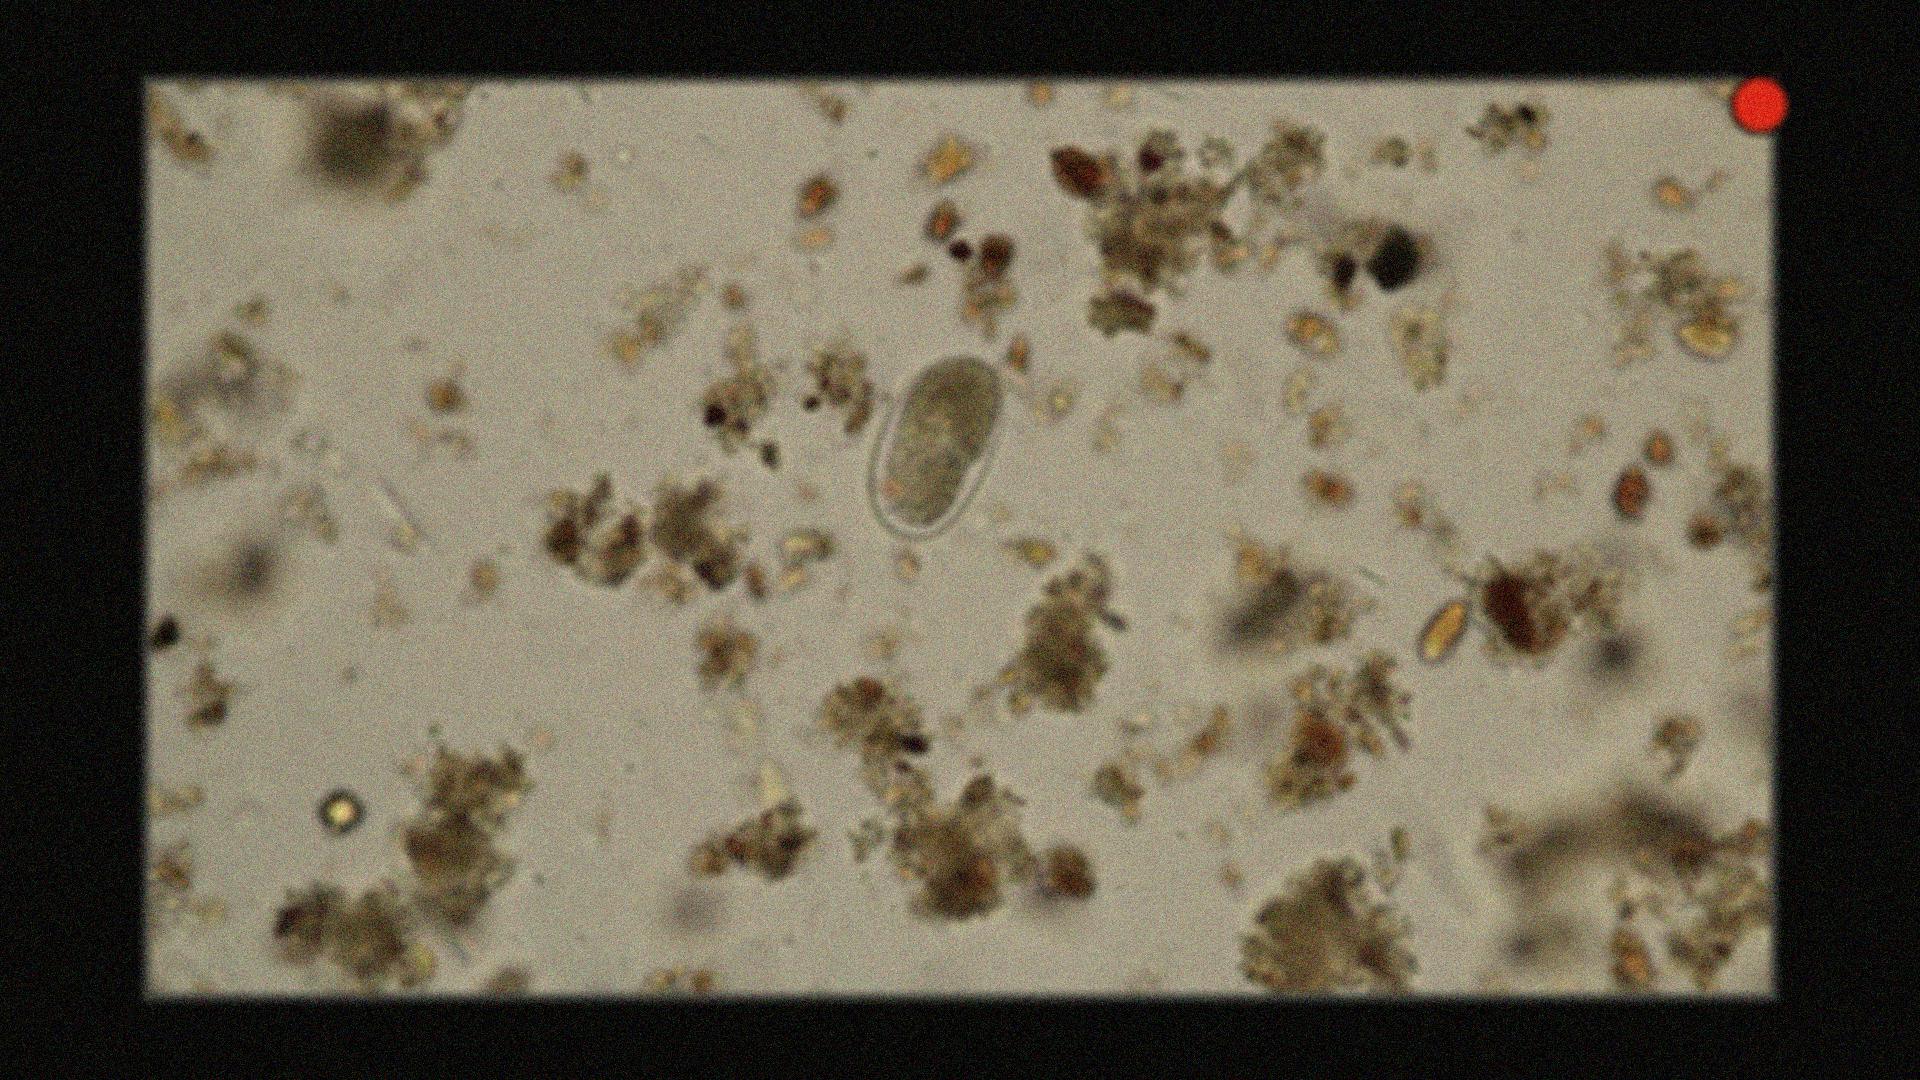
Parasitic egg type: Hookworm egg